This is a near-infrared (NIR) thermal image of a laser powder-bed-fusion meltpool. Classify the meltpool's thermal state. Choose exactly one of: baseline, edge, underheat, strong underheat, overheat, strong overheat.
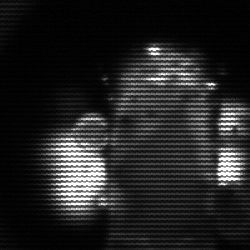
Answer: strong underheat